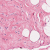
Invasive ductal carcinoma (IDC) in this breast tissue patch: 0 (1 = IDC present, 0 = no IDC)